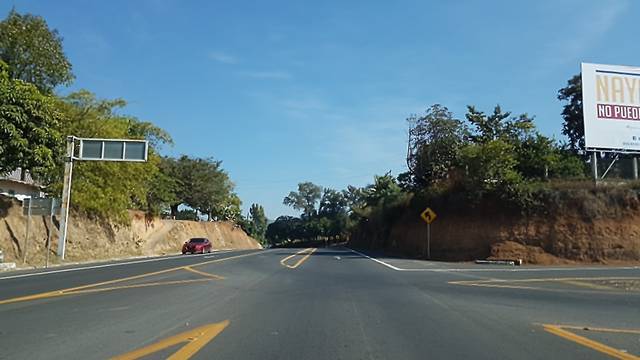
Region: Mexico
Coordinates: 21.249, -104.902